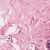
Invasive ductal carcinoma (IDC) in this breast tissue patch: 0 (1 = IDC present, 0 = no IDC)